Question: I'm using 'SysUtils.LoadPackage' function in order to load dynamic packages.
Sometimes, it can happen that some packages are not synchronized and an error like this appears (Picture taken from internet):

In those cases, I would like to manage the exception avoiding the error dialog.
Unfortunately, I noticed that the message is shown in the 'LoadPackage' procedure.
Is there a workaround or another function that doesn't raise error dialogs?
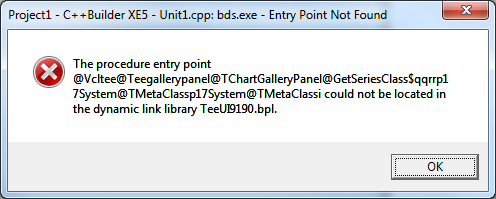
Answer: You can suppress this dialog which is raised by the system rather than Delphi.
First of all you need to set the process error mode to suppress the Windows dialog that you have shown in your question. Do that at program startup by calling this function:
'''
procedure SetProcessErrorMode;
var
Mode: DWORD;
begin
Mode := SetErrorMode(SEM_FAILCRITICALERRORS);
SetErrorMode(Mode or SEM_FAILCRITICALERRORS);
end;
'''
The error mode defaults to showing dialogs for critical errors for reasons of backwards compatibility with ancient versions of Windows. <URL>:
> Best practice is that all applications call the process-wide SetErrorMode function with a parameter of SEM_FAILCRITICALERRORS at startup. This is to prevent error mode dialogs from hanging the application.
The code above does exactly that. And suppresses the dialog shown in the question.
Then when you call 'LoadPackage' you need to catch 'EPackageError' exceptions that are raised and deal with them however you choose. These 'EPackageError' exceptions are the Delphi runtime's way of telling you that the call to 'LoadPackage' failed.
Reading between the lines, I'd guess that you already handle these exceptions and the error mode setting is all that you need to do.